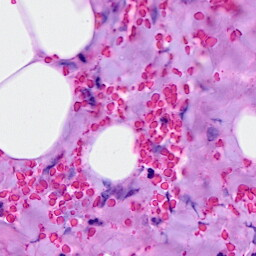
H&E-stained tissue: Breast